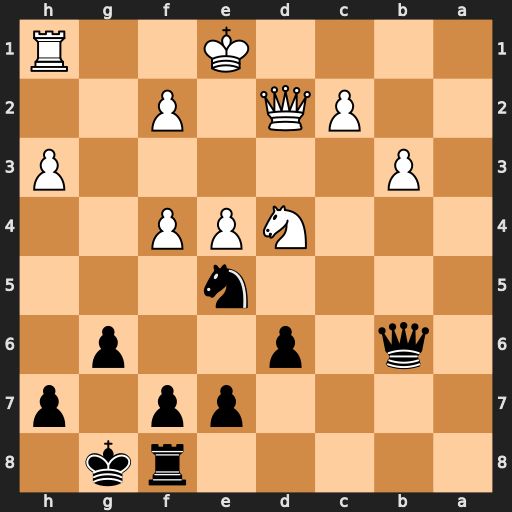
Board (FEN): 5rk1/4pp1p/1q1p2p1/4n3/3NPP2/1P5P/2PQ1P2/4K2R
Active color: b
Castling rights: K
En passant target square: -
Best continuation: Qxd4 Qxd4 Nf3+ Ke2 Nxd4+